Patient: sex F, age 26
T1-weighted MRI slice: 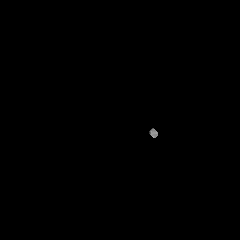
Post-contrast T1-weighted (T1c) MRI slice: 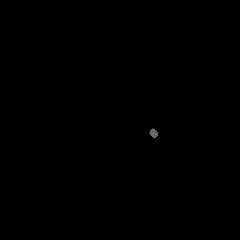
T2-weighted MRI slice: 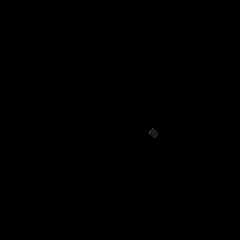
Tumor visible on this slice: no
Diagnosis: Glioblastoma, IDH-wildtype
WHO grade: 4